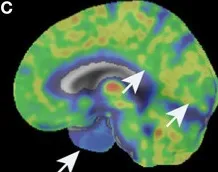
Imaging. (A-D) 18F-FDG-PET.
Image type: radiology (pet)